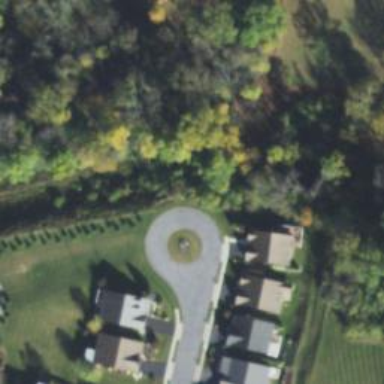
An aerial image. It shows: Turning loop on the road.